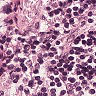
Metastatic tissue present: no